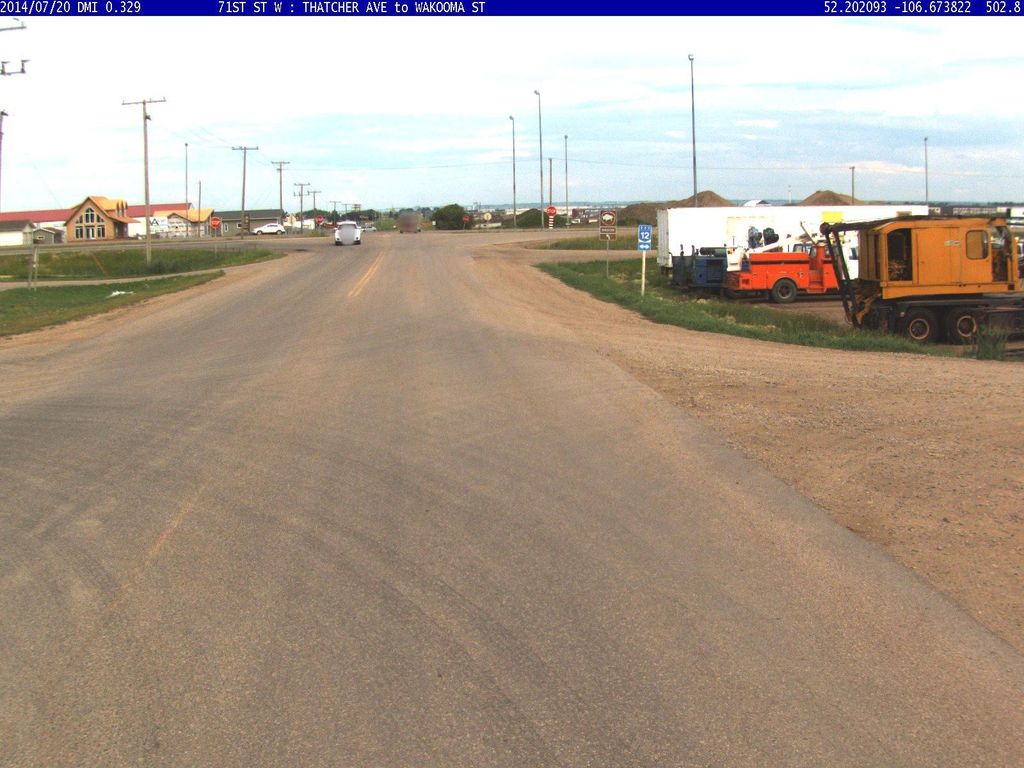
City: saskatoon